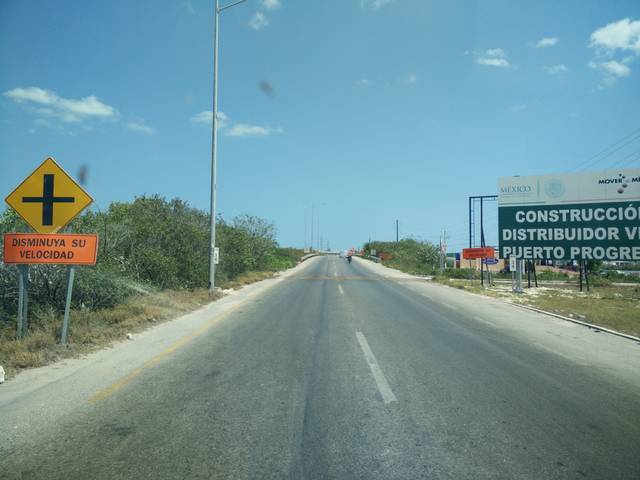
Region: Mexico
Coordinates: 21.272, -89.661